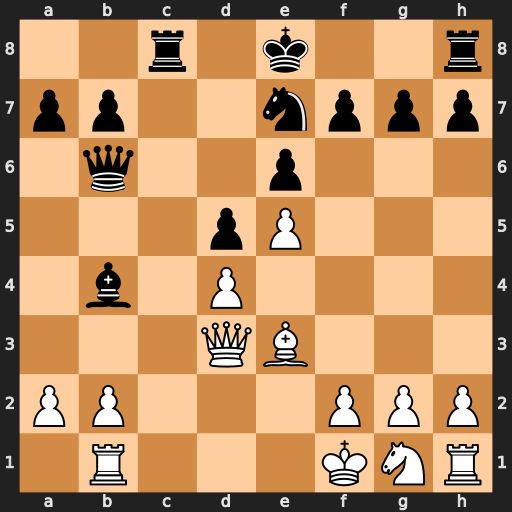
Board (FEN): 2r1k2r/pp2nppp/1q2p3/3pP3/1b1P4/3QB3/PP3PPP/1R3KNR
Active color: w
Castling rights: k
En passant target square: -
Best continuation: a3 Nf5 axb4